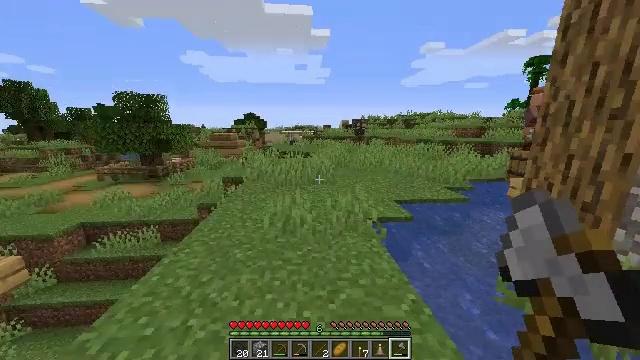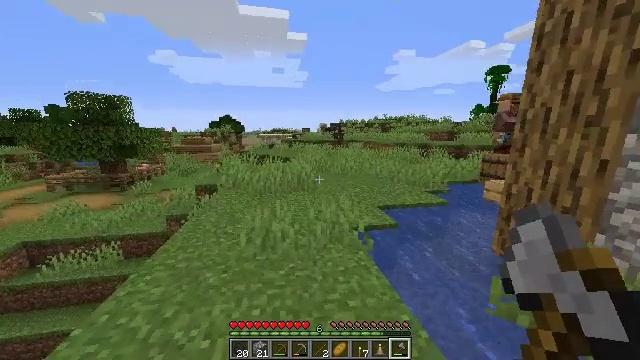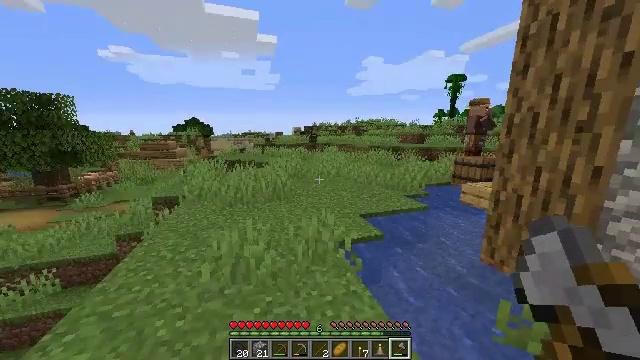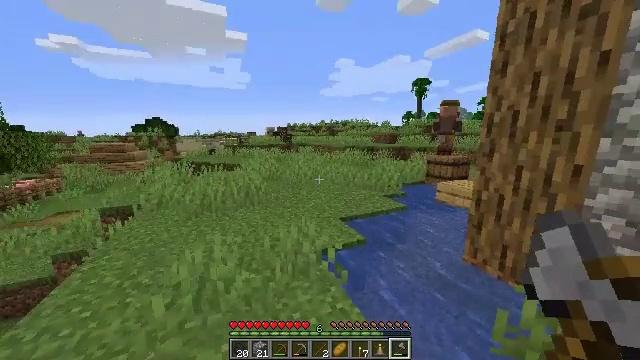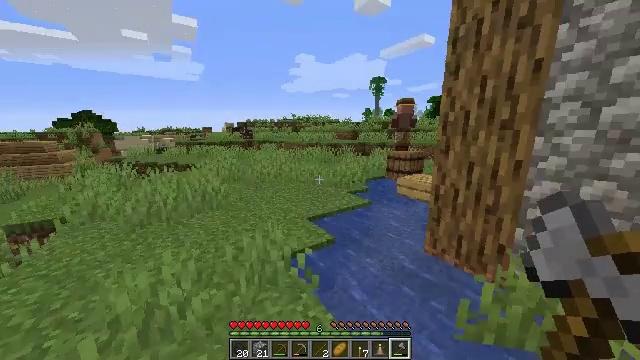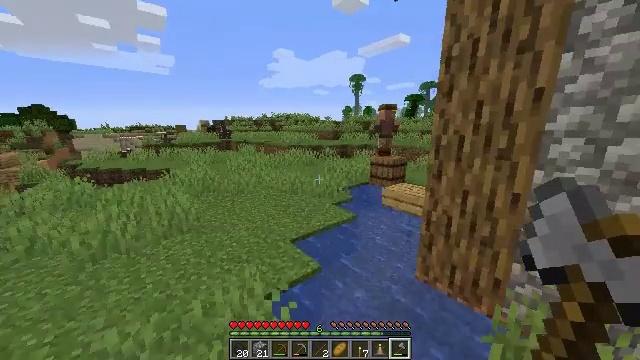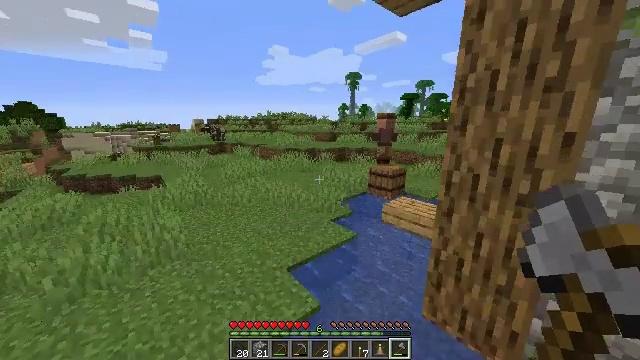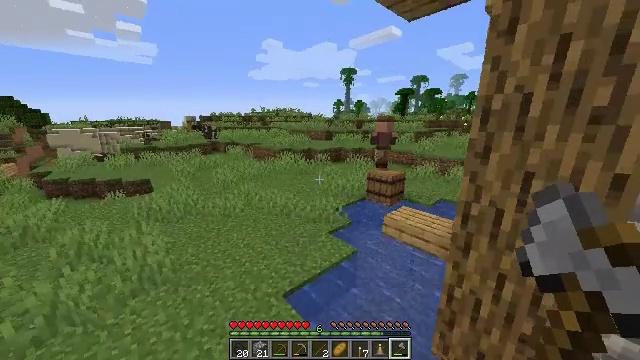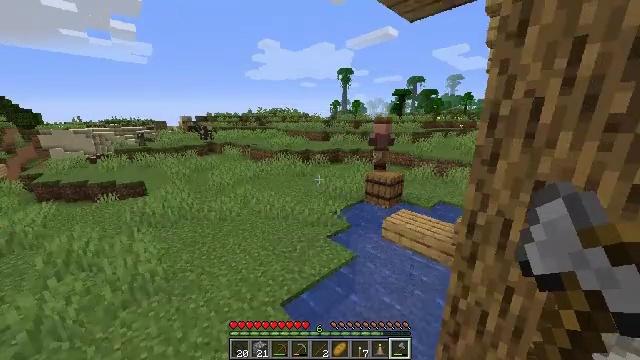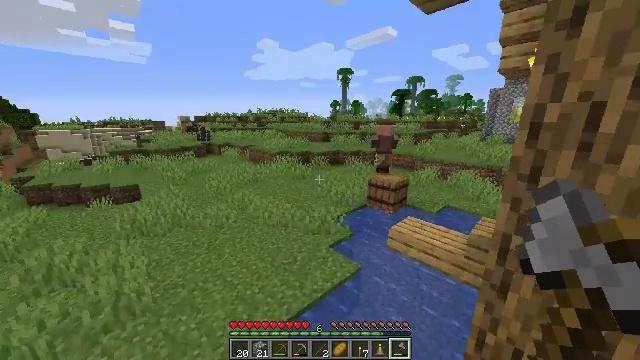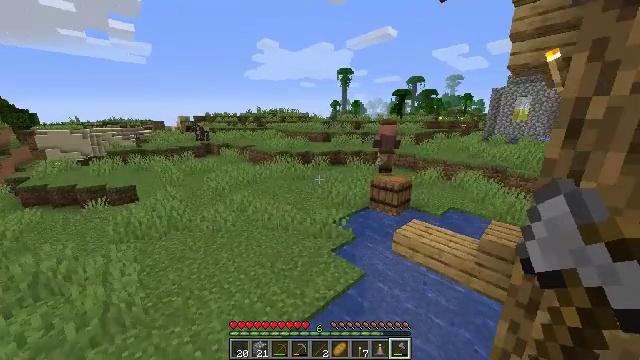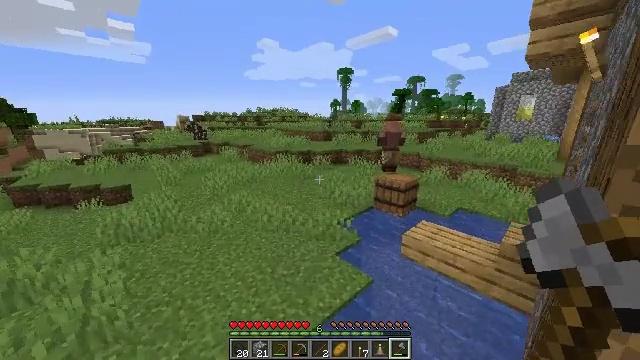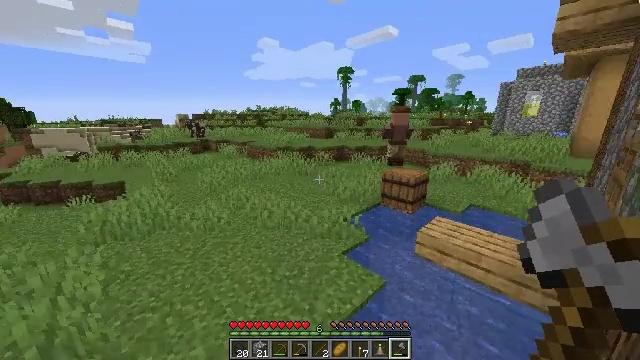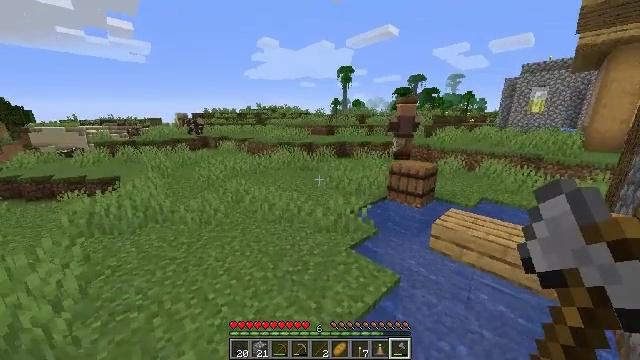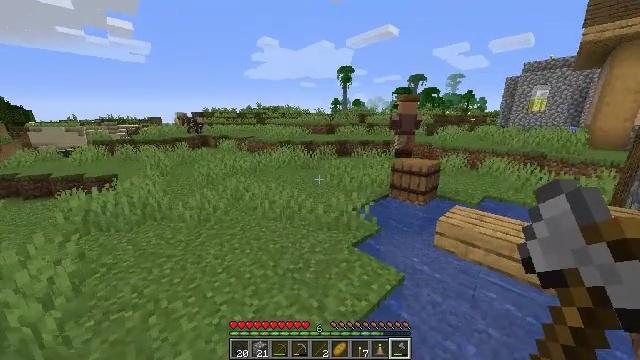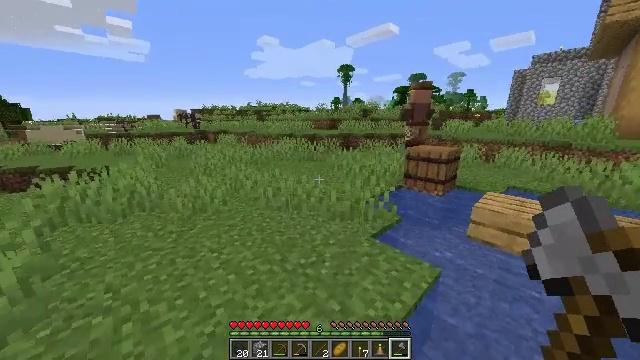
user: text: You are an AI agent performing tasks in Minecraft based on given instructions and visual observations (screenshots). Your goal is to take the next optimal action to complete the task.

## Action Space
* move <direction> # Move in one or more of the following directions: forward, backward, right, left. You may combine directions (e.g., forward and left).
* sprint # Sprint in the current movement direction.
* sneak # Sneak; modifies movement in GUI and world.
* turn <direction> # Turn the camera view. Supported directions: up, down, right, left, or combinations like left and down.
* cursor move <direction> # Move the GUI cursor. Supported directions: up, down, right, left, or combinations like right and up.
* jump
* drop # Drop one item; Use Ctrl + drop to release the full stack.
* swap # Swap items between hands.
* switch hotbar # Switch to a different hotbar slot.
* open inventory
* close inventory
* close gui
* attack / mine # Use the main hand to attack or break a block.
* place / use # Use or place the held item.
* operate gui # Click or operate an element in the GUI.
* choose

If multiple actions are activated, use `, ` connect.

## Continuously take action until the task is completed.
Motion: motion action
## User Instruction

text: Retrieve the barrel for inventory use.
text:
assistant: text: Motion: move forward, turn right and up
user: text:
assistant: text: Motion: move forward, turn right
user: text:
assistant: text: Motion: move forward, turn right
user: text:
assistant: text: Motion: move forward, turn right and down, jump
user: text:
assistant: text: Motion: move forward, turn right, jump
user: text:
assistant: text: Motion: move forward, turn right, jump
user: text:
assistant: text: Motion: move forward, turn right and down, jump
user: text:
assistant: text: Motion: move forward, jump
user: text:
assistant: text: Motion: move forward, jump
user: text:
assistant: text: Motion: move forward and move left, jump
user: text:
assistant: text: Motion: move forward and move left
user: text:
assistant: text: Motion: move forward and move left
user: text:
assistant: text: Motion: move forward and move left
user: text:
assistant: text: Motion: move forward and move left
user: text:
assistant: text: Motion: move forward and move left
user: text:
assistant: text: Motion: move forward and move left, turn right
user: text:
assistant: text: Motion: move forward and move left, turn right
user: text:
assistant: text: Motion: move forward and move left
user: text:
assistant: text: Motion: move forward and move left
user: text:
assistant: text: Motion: move forward and move left, jump
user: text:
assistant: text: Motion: move left, jump
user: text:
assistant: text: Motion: move left, jump
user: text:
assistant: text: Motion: move left, jump
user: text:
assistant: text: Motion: move left, jump
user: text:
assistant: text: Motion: move left, jump
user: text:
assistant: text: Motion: move forward and move left, jump
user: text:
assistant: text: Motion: move forward and move left, jump
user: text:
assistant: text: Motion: move forward and move left
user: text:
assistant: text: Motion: move forward and move left
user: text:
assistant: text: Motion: move forward and move left